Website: lowes
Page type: store-pickup
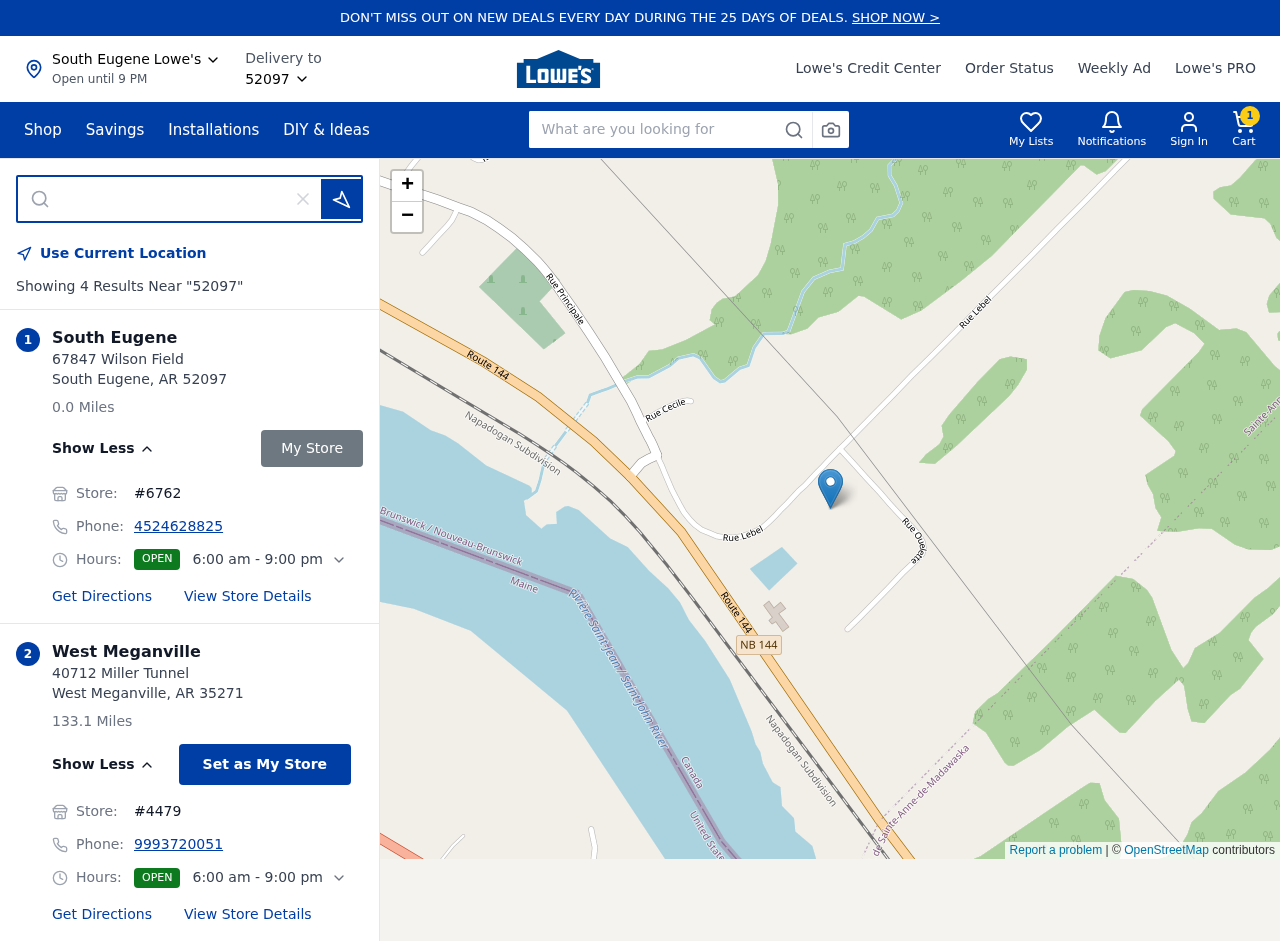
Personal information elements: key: PII_CITY
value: South Eugene
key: PII_CITY2
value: West Meganville
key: PII_LOCATION1_STREET
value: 67847 Wilson Field
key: PII_LOCATION2_POSTCODE
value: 35271
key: PII_LOCATION2_STREET
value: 40712 Miller Tunnel
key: PII_PHONE
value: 4524628825
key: PII_PHONE_ALT
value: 9993720051
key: PII_POSTCODE
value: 52097
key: PII_STATE_ABBR
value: AR
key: PII_POSTCODE3
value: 52097
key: PII_POSTCODE_FULL
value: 52097
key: PII_POSTCODE_NUMERIC
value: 52097
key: PII_STATE_ABBR2
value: AR
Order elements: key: ORDER_NUM_ITEMS
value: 1
Search elements: key: HEADER_SEARCH
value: What are you looking for
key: SEARCH_STORE_LOCATION
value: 52097